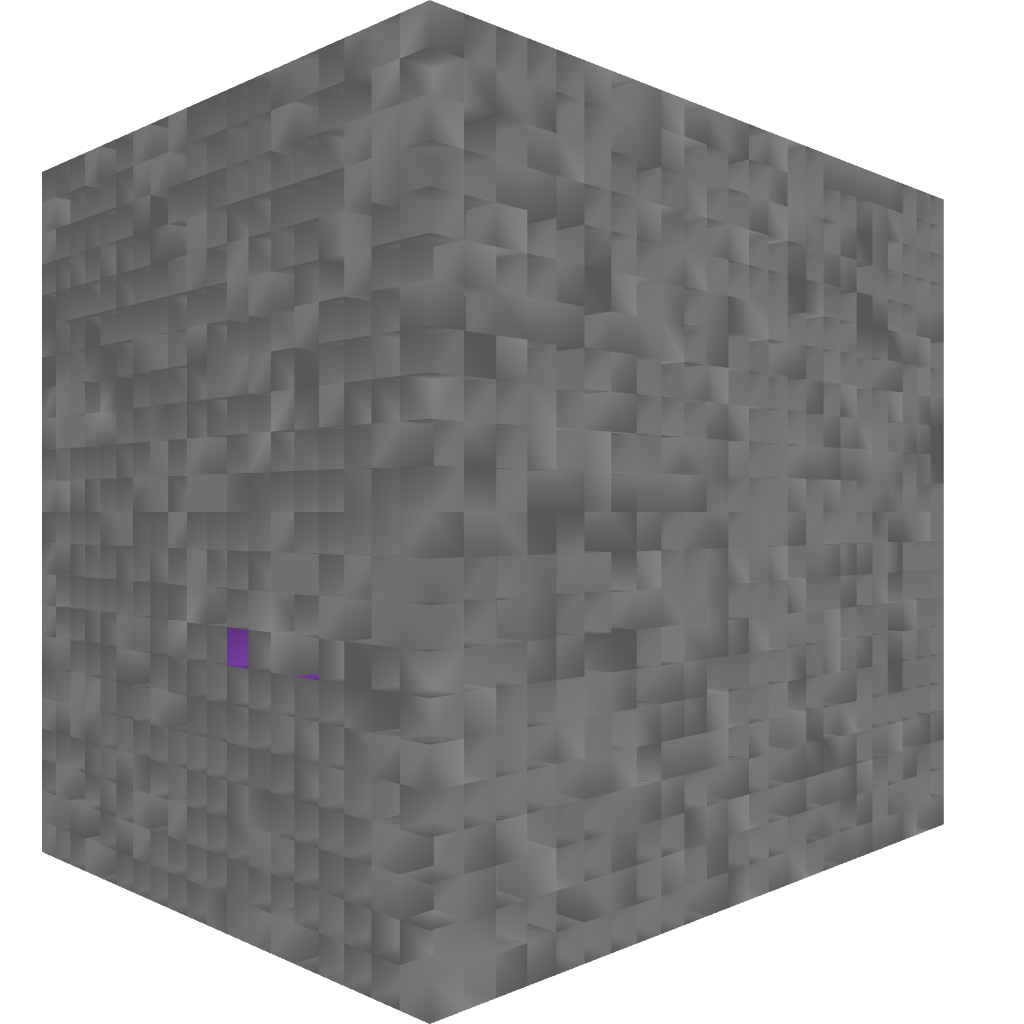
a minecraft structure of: Temple Parkour bad low quality